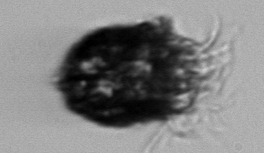
Label: Stenosemella_pacifica